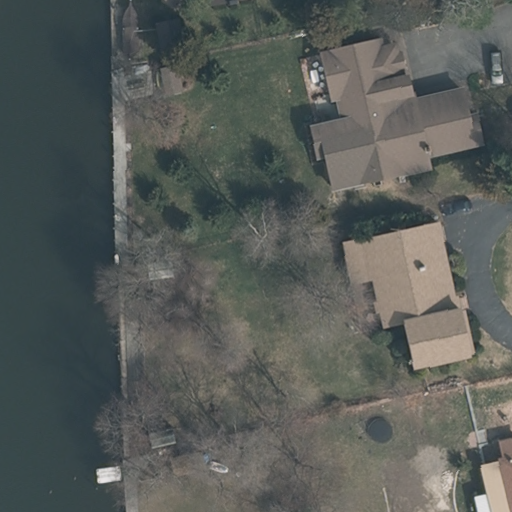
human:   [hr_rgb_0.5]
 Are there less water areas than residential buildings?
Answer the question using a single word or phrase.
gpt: yes

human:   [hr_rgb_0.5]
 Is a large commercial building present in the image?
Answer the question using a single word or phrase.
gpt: no

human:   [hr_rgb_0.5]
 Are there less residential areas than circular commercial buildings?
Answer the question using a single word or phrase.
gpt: no

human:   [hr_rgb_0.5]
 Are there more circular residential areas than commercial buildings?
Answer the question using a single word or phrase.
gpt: no

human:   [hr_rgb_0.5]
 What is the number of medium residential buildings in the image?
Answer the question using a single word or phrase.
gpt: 2

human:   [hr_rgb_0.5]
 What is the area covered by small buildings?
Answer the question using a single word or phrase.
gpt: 90m2

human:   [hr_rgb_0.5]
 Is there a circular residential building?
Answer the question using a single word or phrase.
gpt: no

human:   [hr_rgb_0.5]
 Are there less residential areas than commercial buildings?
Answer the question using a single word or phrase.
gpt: no

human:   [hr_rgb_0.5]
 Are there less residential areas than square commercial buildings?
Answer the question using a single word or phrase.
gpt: no

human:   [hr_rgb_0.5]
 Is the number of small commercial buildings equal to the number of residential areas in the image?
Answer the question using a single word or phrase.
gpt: no

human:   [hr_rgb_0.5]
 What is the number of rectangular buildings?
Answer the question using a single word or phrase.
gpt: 3

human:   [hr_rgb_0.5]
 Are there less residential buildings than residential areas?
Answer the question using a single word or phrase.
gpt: no

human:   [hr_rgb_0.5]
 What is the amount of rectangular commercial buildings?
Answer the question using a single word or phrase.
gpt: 0

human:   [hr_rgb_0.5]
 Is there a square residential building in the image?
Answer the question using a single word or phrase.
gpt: no

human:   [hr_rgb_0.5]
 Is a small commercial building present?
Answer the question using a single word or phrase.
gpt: no

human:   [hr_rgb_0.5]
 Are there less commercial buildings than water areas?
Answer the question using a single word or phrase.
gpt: no

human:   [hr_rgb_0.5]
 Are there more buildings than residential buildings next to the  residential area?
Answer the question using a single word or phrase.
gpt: yes

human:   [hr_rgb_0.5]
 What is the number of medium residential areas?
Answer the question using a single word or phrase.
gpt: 0

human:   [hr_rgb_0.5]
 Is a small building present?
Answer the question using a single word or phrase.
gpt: yes

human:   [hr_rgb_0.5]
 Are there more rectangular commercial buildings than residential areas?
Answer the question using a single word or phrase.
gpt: no

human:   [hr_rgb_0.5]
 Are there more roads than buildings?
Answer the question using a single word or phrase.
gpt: no

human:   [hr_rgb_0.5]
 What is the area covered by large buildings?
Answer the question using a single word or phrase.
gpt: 784m2

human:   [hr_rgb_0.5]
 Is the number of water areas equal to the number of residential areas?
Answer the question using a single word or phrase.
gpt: no

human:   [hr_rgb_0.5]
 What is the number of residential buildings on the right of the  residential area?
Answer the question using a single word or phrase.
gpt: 0

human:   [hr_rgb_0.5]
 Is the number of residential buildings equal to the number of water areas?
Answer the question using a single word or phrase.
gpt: no

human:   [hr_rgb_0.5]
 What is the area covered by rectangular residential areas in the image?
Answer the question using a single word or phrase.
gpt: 10595m2

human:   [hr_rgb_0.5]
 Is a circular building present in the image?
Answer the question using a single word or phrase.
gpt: no

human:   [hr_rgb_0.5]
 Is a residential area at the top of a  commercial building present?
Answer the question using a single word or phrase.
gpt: no

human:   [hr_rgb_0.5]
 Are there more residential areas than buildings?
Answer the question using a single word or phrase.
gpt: no

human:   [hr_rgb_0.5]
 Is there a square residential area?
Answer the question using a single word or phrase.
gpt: no

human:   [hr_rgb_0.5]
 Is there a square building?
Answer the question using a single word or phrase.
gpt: no

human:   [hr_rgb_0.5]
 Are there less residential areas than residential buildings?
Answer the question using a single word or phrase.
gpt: yes

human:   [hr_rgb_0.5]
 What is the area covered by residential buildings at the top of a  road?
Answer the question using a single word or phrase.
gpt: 0m2

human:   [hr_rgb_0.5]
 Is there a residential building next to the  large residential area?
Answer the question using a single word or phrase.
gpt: yes

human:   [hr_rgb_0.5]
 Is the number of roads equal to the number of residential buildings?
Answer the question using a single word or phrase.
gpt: no

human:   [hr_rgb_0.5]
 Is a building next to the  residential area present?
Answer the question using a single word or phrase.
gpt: yes